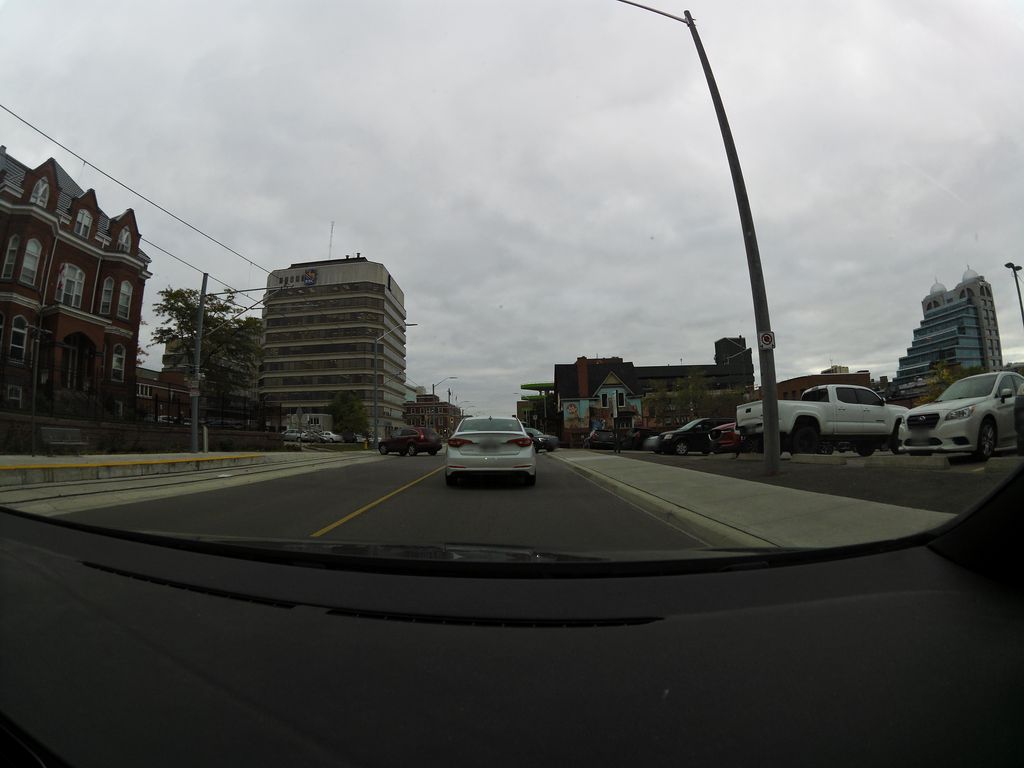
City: kitchener-waterloo